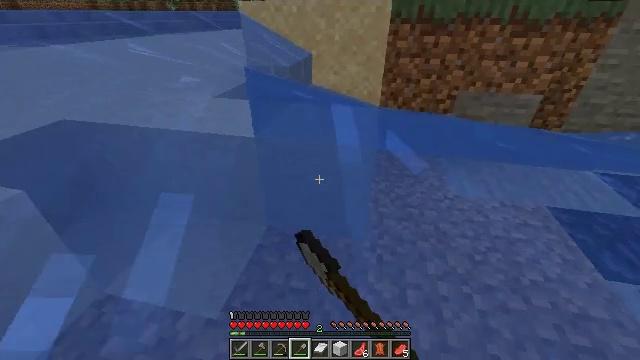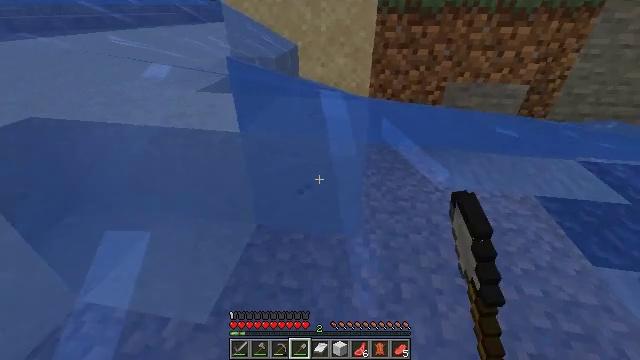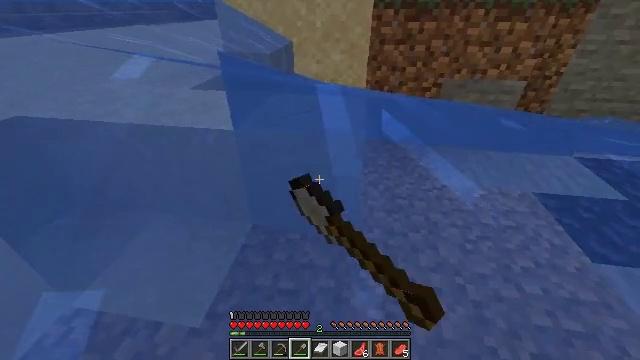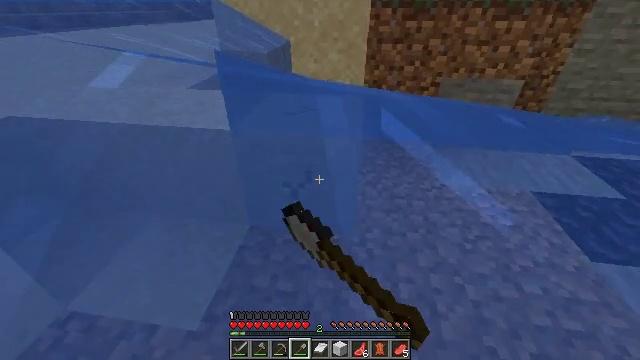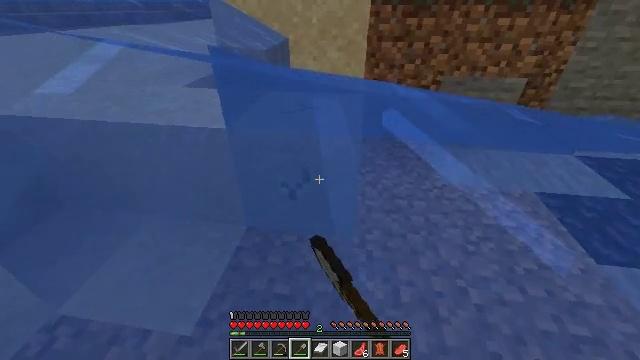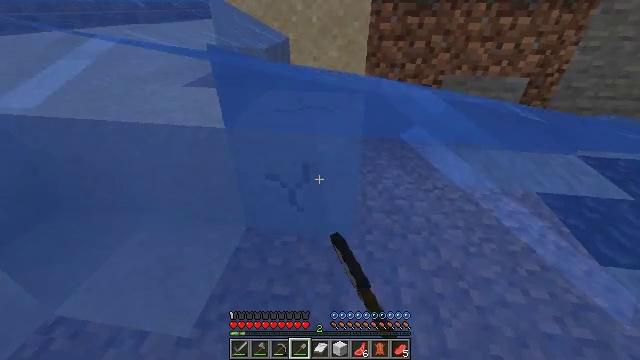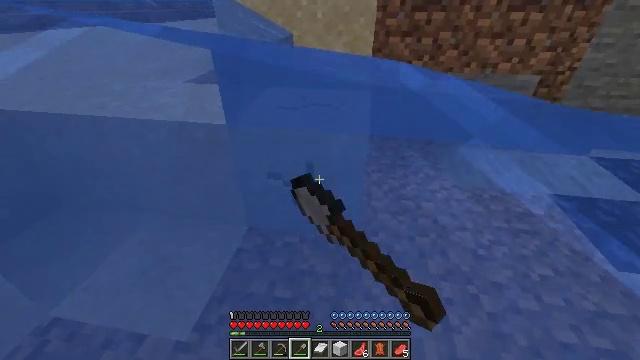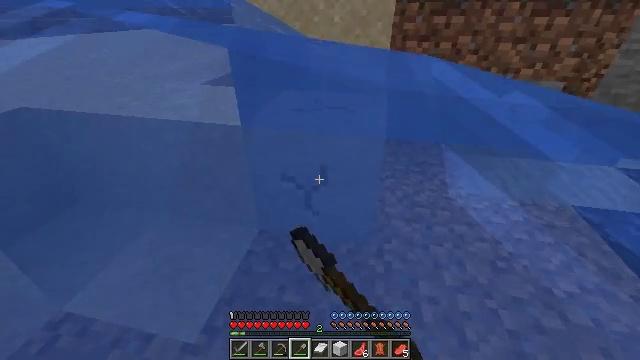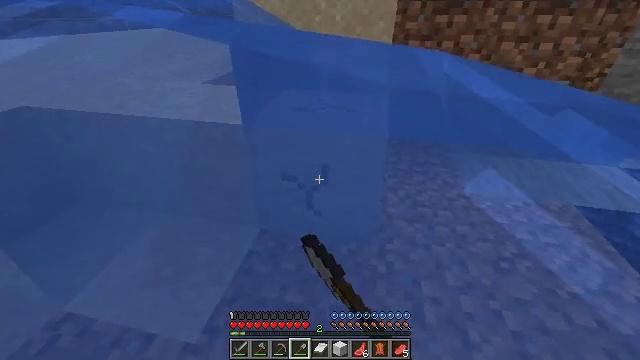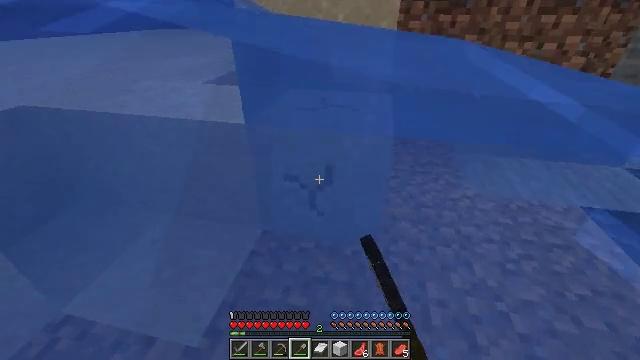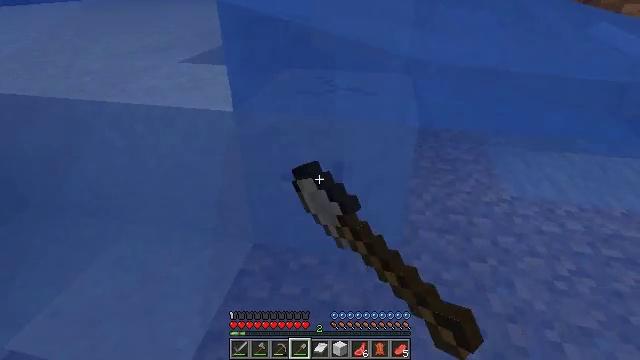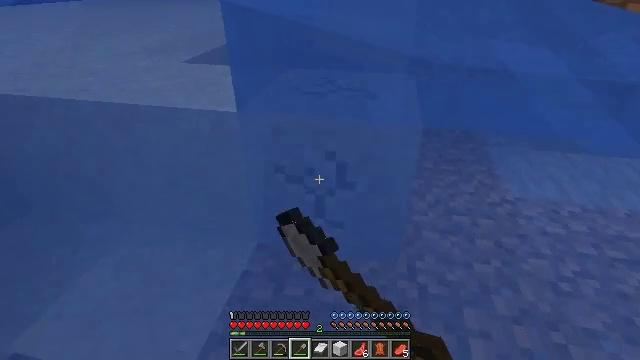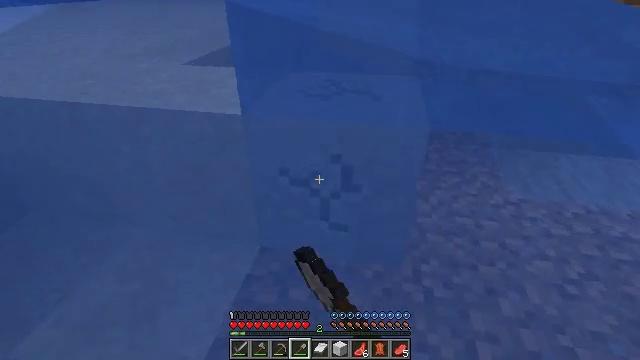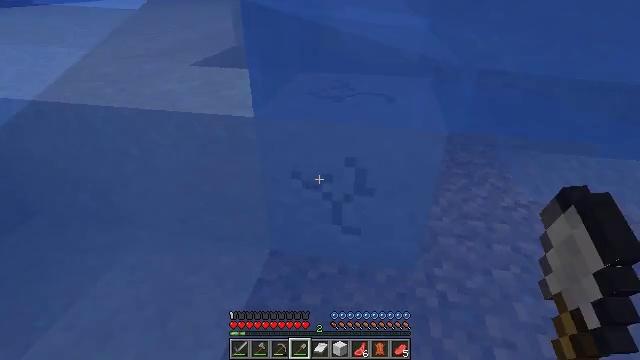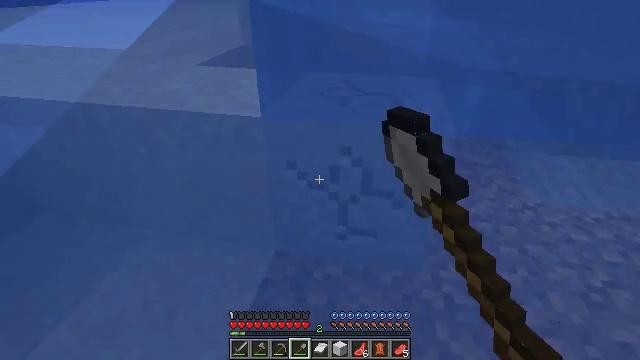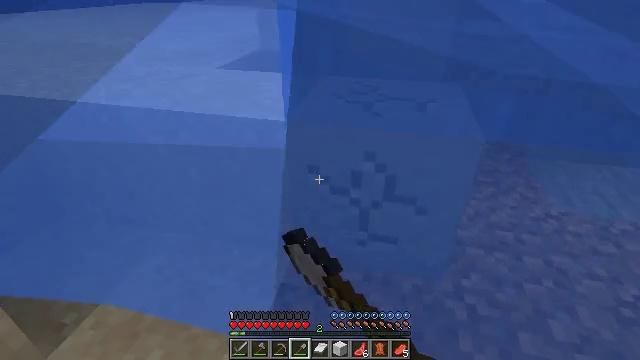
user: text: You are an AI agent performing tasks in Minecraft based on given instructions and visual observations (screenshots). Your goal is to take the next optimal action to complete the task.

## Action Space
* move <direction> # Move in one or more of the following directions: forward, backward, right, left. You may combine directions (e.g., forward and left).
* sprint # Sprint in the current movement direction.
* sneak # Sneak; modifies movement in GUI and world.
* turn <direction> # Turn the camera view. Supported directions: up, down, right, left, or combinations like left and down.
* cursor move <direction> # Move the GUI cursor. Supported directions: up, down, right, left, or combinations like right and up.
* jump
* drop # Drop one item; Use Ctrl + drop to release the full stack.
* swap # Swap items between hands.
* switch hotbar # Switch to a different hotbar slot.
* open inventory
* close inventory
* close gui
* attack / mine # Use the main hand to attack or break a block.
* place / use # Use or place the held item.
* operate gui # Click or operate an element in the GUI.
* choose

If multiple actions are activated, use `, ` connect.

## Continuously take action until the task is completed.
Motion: motion action
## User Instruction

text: Attack the clay block to obtain it.
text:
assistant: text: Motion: move forward and move left, turn right and down, attack / mine
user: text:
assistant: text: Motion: move forward, attack / mine
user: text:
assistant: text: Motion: move forward, attack / mine
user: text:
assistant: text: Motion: move forward, attack / mine
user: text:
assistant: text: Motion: move forward and move left, attack / mine
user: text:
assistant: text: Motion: move forward and move left, attack / mine
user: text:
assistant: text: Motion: move forward and move left, turn left and up, attack / mine
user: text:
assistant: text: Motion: move forward and move left, attack / mine
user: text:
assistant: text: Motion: move forward and move left, attack / mine
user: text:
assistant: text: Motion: move forward and move left, attack / mine
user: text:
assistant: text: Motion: move forward and move left, attack / mine
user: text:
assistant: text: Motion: move forward and move left, attack / mine
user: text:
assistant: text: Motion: move forward and move left, attack / mine
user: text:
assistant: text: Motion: move forward and move left, attack / mine
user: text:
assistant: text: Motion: move forward and move left, turn left, attack / mine
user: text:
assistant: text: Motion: move forward and move left, turn left, attack / mine
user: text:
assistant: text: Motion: move forward and move left, attack / mine
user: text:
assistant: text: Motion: move forward and move left, attack / mine
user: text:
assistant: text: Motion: move forward and move left, attack / mine
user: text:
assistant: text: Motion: move forward and move left, attack / mine
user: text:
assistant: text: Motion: move forward, attack / mine
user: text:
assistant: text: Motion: move forward, turn right, attack / mine
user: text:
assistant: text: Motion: move forward, turn right, attack / mine
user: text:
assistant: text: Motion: move forward, attack / mine
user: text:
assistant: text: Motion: move forward, attack / mine
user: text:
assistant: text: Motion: move forward, attack / mine
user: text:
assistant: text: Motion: move forward, attack / mine
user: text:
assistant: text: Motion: move forward, attack / mine
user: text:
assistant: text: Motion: move forward, attack / mine
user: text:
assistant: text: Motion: move forward, attack / mine